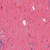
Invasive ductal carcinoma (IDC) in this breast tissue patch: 1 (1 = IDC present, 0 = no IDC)